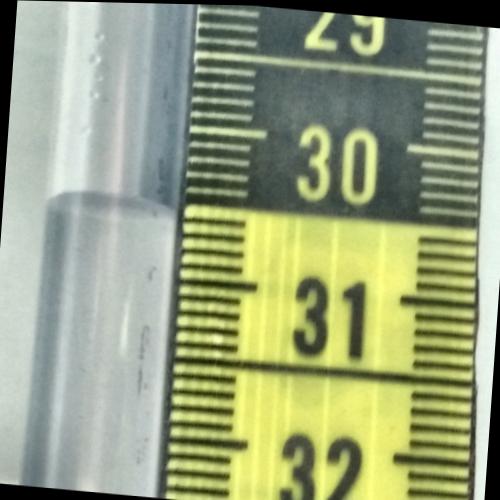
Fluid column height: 30.5 cm